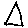
Label: triangle